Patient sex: M
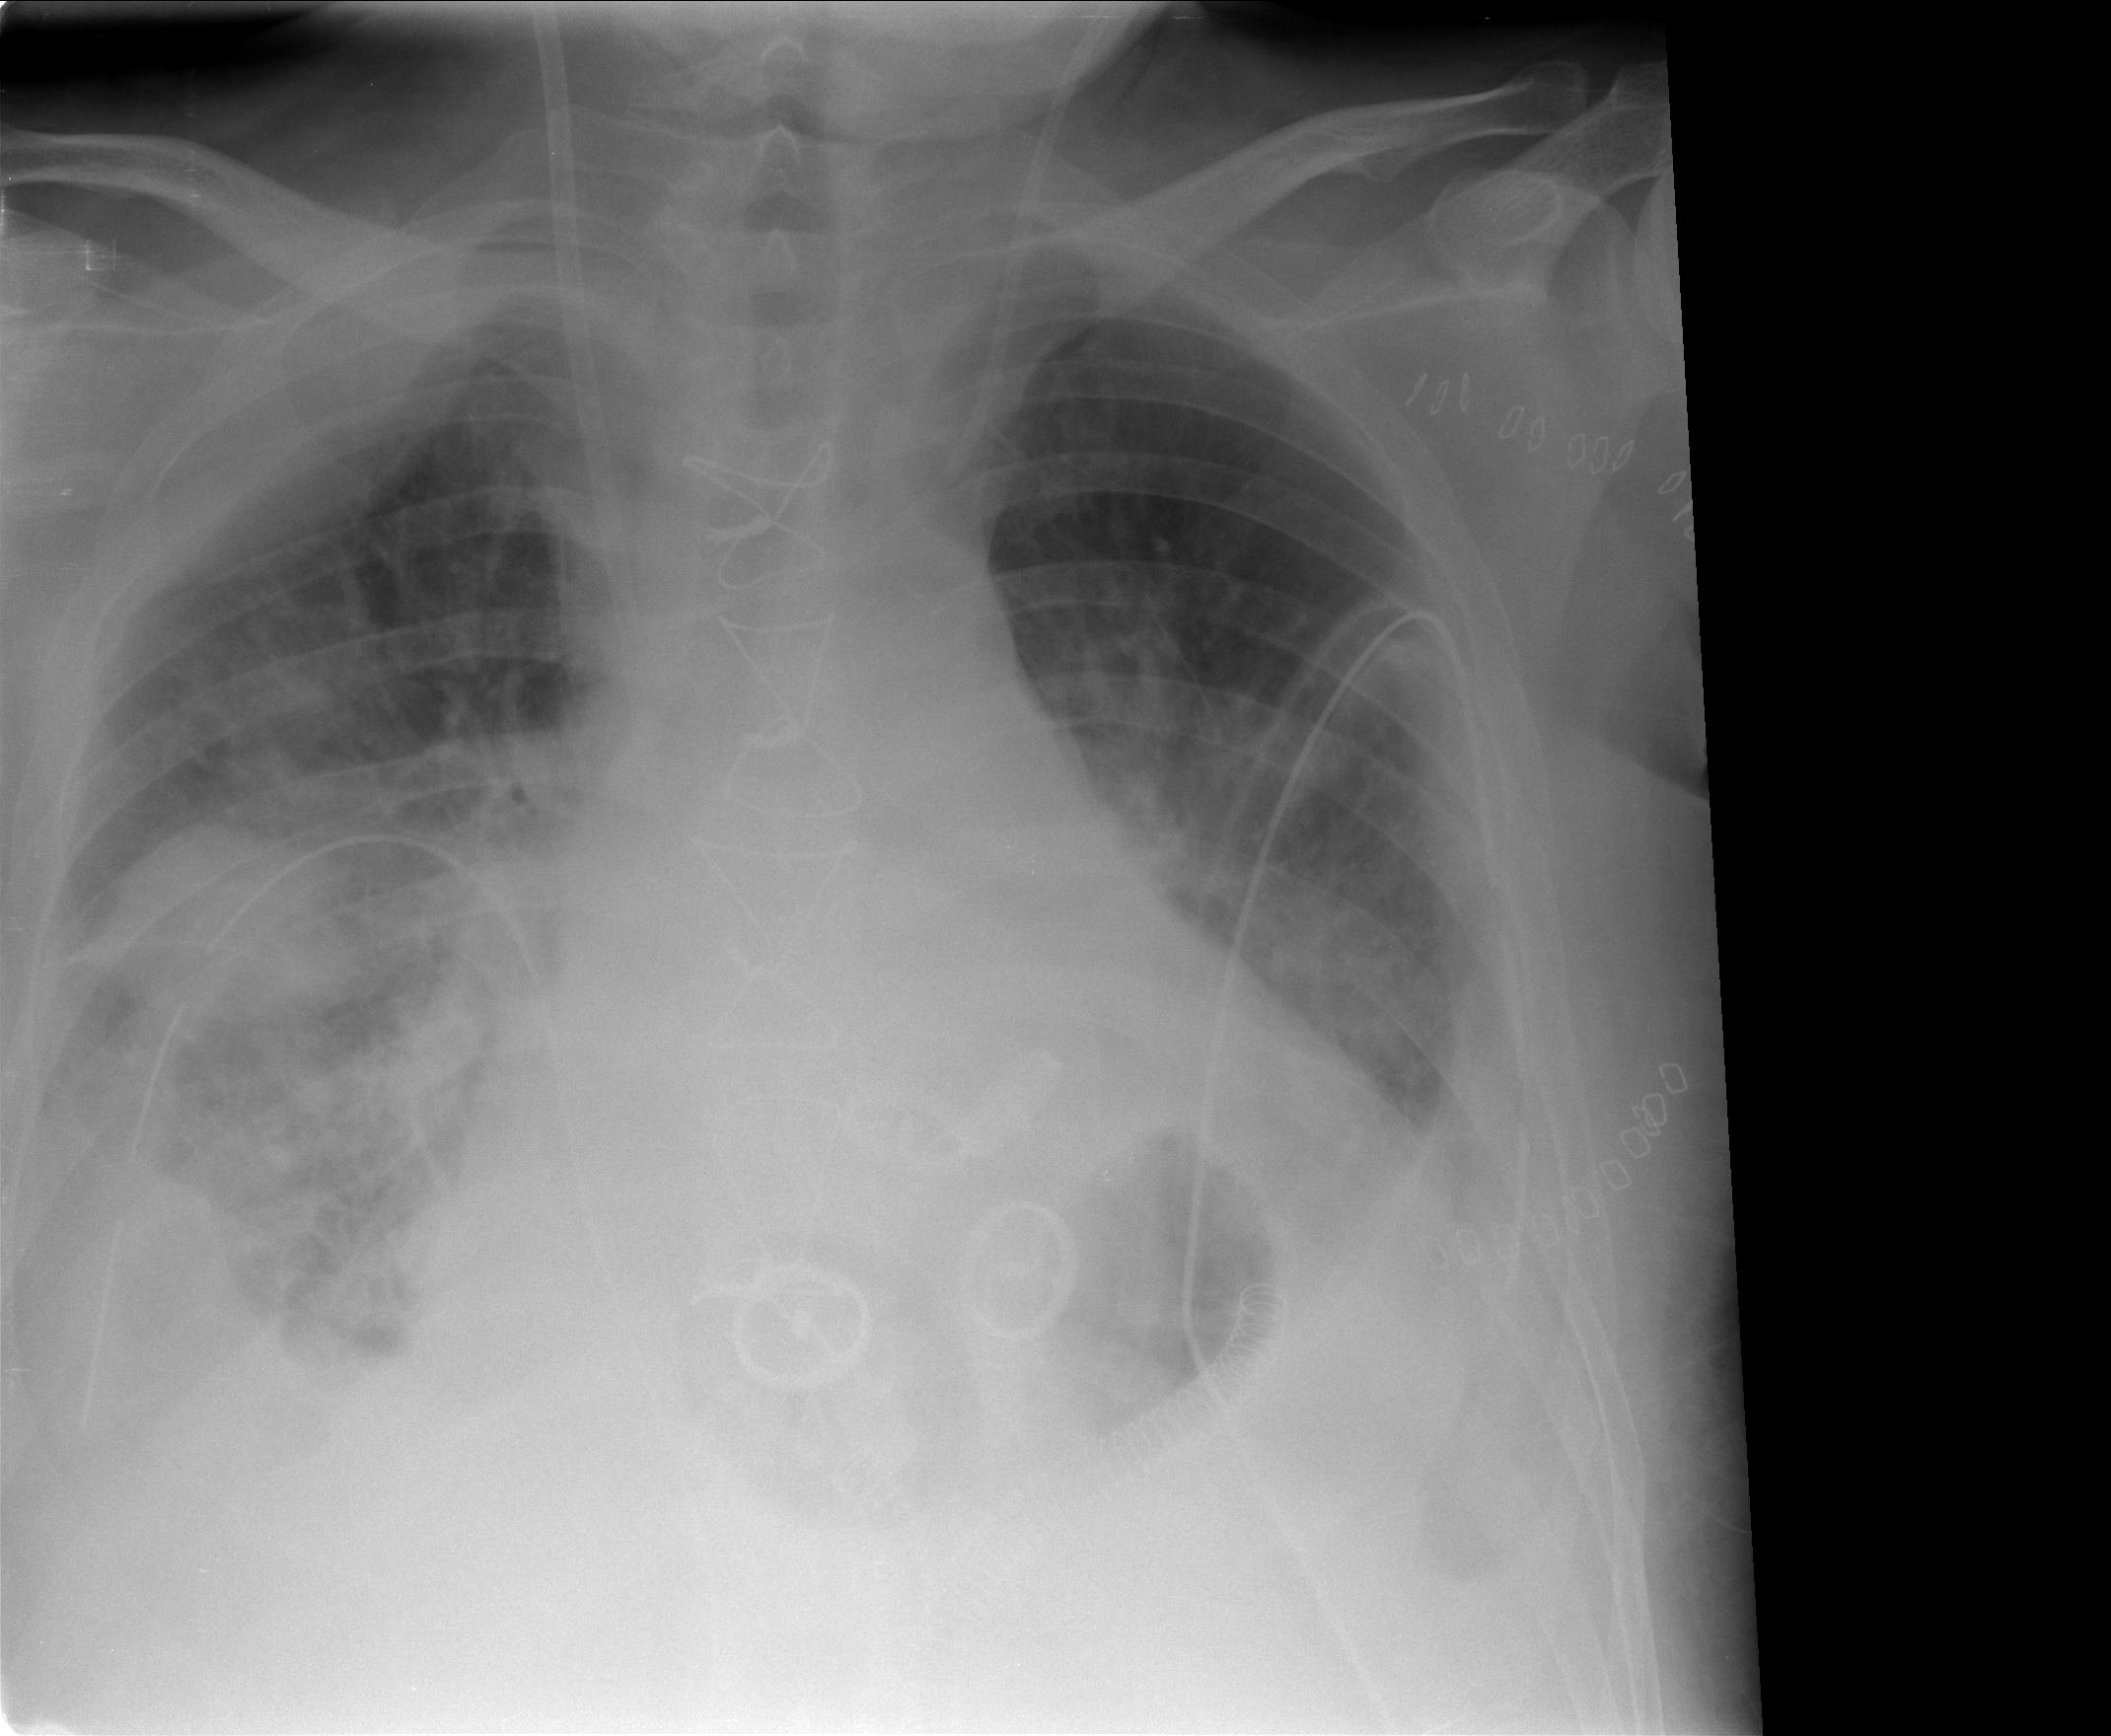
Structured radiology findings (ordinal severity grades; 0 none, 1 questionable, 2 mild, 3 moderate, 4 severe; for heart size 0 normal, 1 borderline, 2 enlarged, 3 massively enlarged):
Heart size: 2
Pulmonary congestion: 2
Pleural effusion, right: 3
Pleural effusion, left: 2
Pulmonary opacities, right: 3
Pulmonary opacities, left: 2
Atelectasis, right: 3
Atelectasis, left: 2